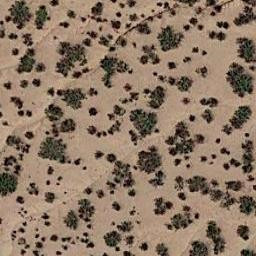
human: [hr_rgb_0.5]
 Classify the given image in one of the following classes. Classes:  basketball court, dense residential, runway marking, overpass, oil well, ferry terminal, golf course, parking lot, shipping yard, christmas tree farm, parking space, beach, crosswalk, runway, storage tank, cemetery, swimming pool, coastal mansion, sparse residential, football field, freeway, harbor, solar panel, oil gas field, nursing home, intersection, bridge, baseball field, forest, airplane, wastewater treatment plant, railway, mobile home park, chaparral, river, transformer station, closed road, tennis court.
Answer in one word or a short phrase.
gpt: chaparral